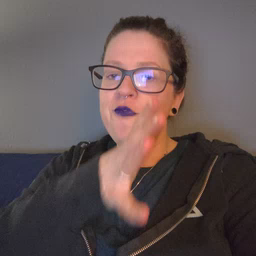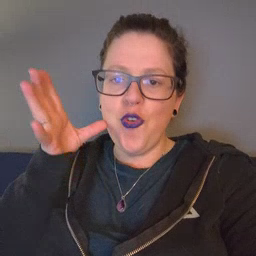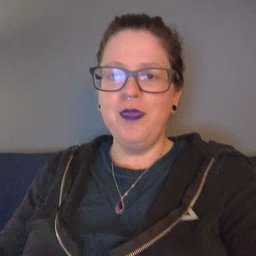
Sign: farm